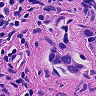
Metastatic tissue present: yes